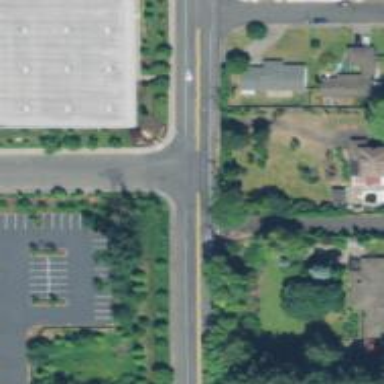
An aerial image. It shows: Tertiary road with sidewalk on the left.